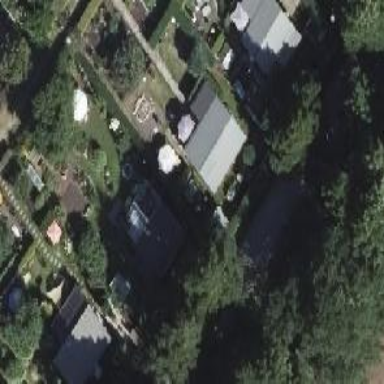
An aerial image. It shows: Plot in the allotments.